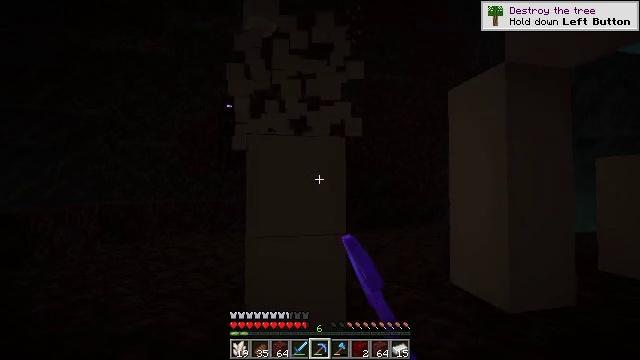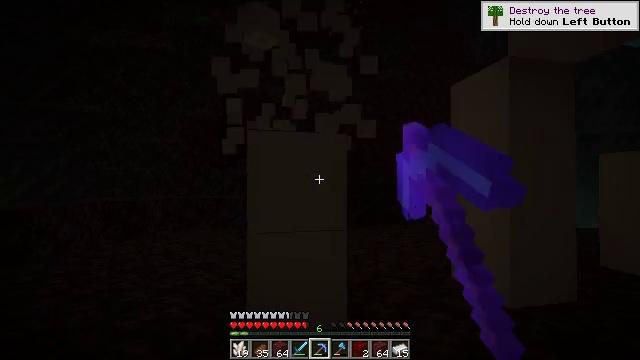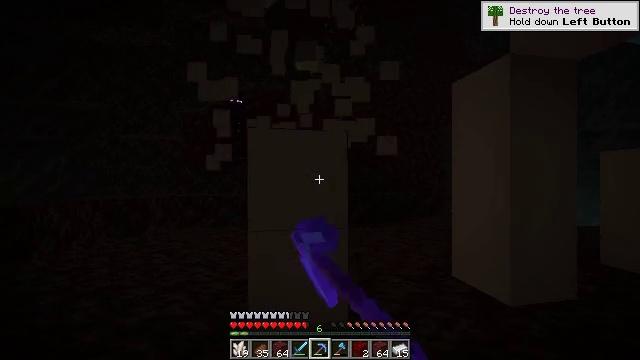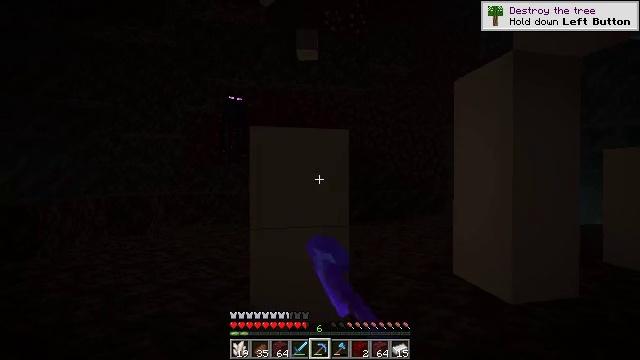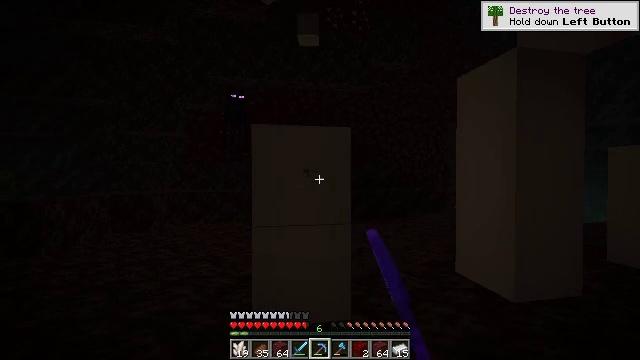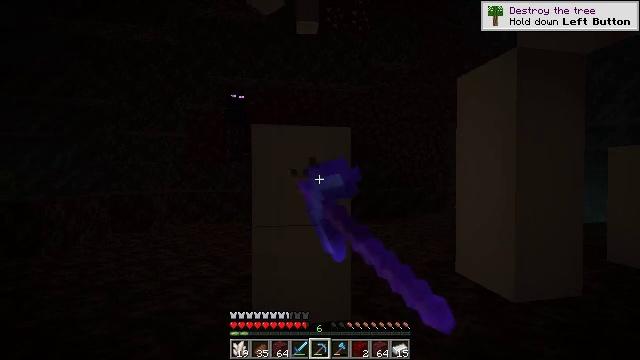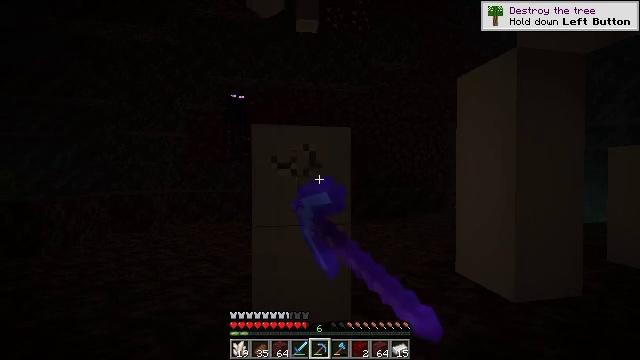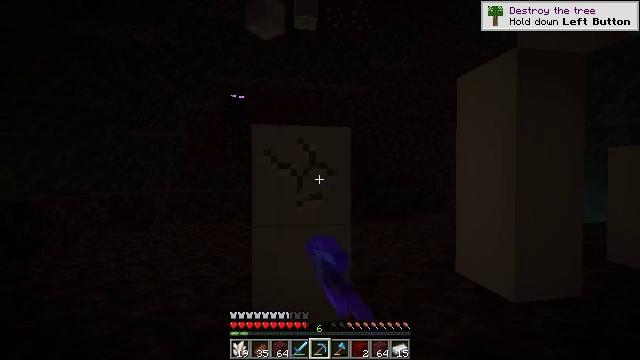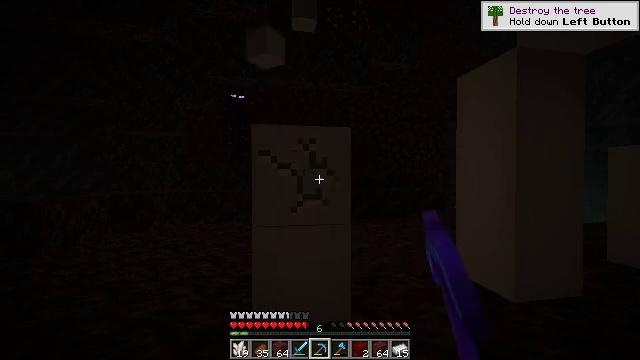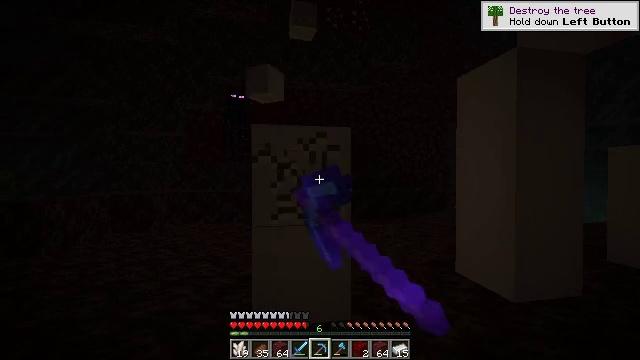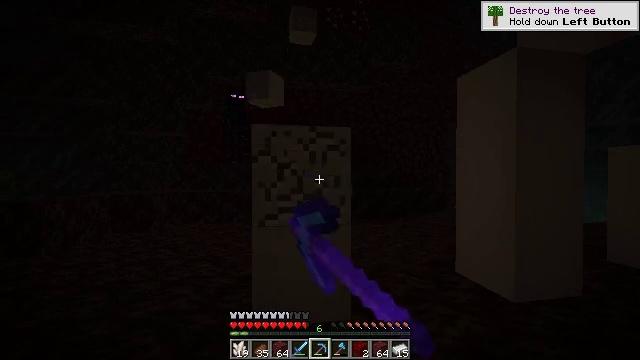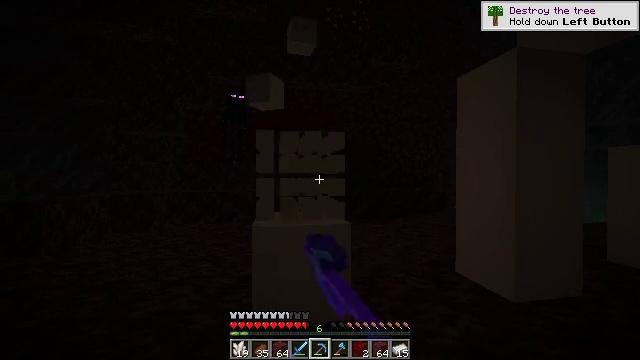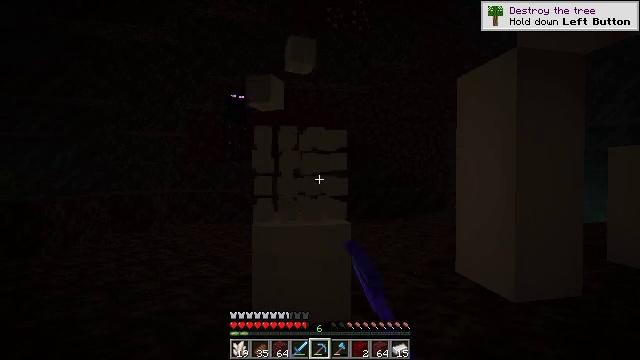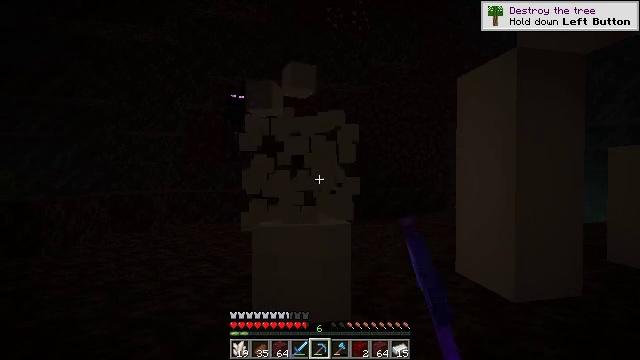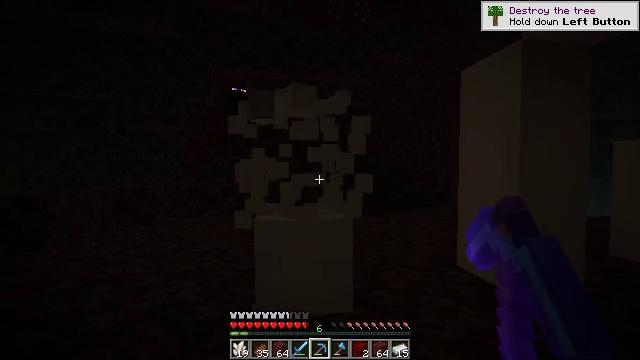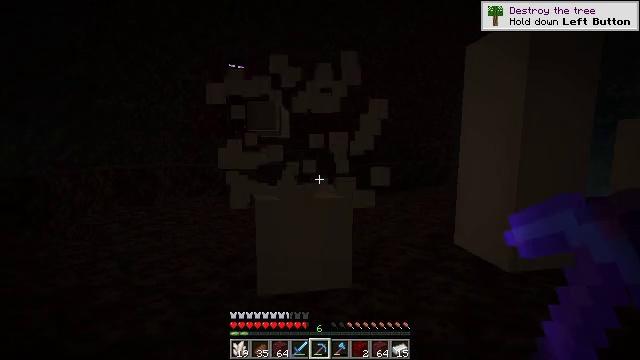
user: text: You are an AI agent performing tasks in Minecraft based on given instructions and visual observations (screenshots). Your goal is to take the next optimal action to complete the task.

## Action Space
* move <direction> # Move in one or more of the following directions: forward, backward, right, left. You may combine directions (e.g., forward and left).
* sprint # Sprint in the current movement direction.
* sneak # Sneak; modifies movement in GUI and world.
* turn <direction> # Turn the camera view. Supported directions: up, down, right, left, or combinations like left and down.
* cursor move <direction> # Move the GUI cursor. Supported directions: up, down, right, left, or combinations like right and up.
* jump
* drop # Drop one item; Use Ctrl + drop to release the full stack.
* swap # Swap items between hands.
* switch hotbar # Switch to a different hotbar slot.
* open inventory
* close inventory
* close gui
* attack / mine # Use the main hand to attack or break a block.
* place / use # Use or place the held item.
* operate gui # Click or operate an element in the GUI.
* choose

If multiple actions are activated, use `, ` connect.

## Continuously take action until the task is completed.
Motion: motion action
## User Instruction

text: Collect bone block by breaking it.
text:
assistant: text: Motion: attack / mine
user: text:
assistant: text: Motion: attack / mine
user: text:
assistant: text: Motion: attack / mine
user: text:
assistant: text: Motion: attack / mine
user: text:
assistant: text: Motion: attack / mine
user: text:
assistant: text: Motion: attack / mine
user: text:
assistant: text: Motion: attack / mine
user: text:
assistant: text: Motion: attack / mine
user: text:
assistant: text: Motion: attack / mine
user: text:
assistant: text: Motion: attack / mine
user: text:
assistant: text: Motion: attack / mine
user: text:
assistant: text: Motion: attack / mine
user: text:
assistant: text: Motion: attack / mine
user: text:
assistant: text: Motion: turn down, attack / mine
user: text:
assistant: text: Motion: turn down, attack / mine
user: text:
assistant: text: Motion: turn down, attack / mine
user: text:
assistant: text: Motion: turn down, attack / mine
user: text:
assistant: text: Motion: attack / mine
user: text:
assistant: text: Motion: attack / mine
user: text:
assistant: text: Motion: attack / mine
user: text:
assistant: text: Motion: attack / mine
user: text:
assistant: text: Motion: attack / mine
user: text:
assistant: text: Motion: attack / mine
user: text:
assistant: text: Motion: attack / mine
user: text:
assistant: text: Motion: attack / mine
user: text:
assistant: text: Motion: attack / mine
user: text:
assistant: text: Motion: attack / mine
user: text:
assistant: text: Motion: attack / mine
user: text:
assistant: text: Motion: attack / mine
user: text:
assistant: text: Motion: attack / mine